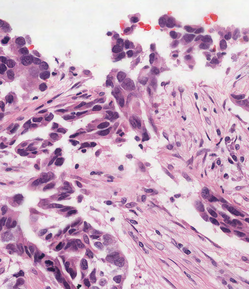
Tumor epithelial tissue: yes
Tumor-associated stroma tissue: yes
Normal tissue: no